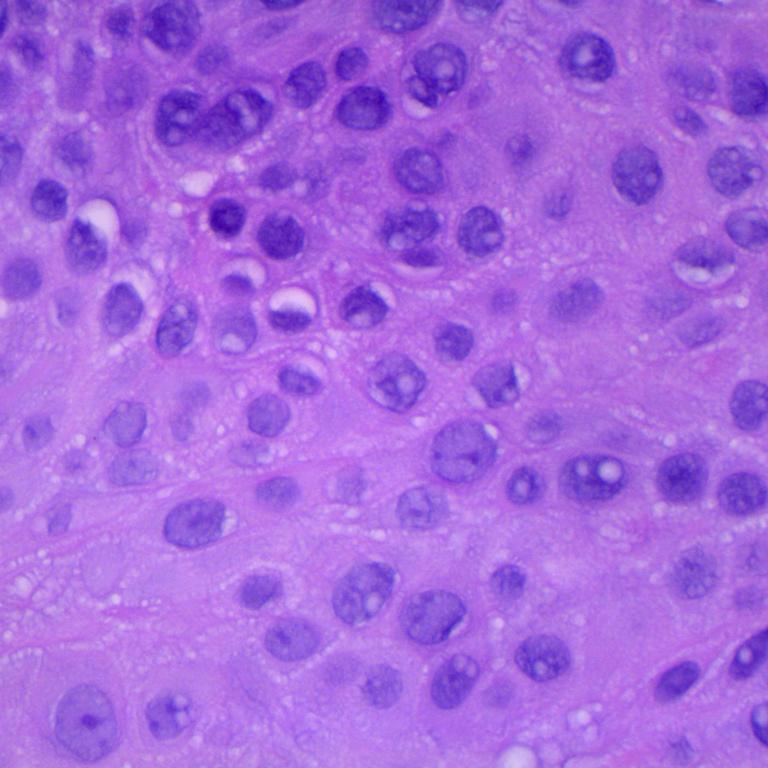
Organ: lung
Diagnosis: squamous carcinomas